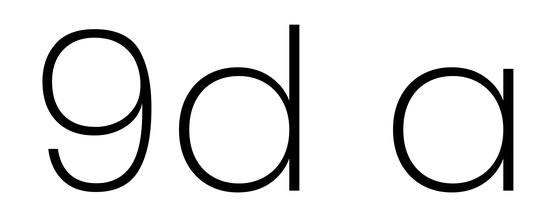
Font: Poppins-ExtraLight